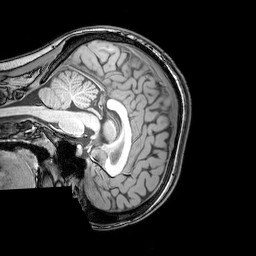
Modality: T1w
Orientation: sagittal
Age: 22
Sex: female
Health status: healthy
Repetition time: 0.081 s
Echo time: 0.037 s